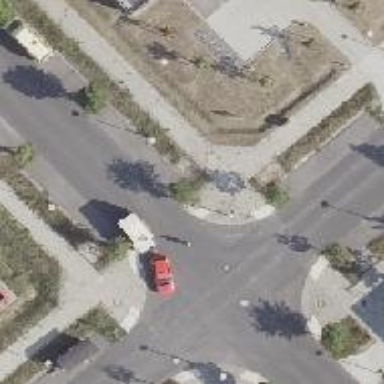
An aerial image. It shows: Unmarked crossing on footway.